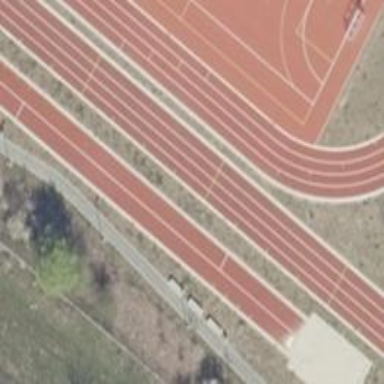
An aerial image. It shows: Track in leisure land.